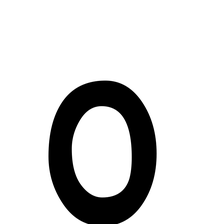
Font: PatrickHand-Regular